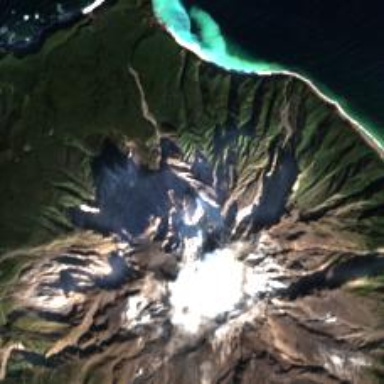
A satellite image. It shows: Majestic volcano in its natural splendor.